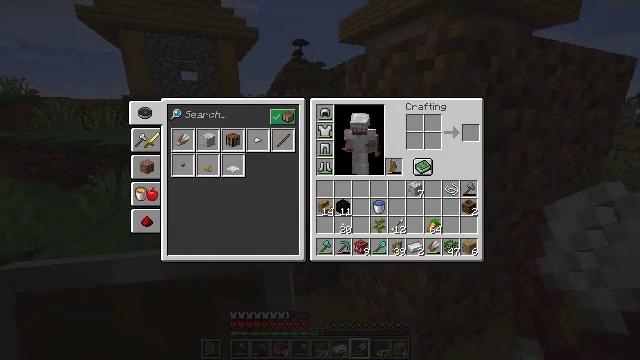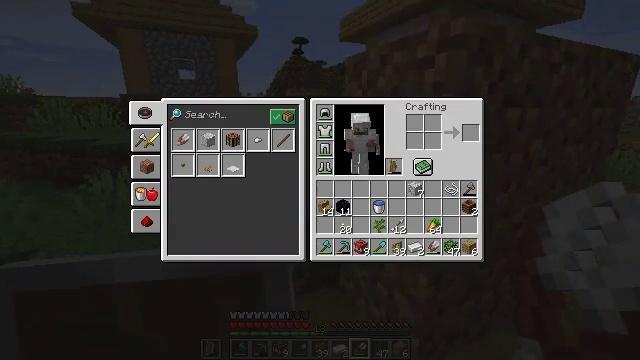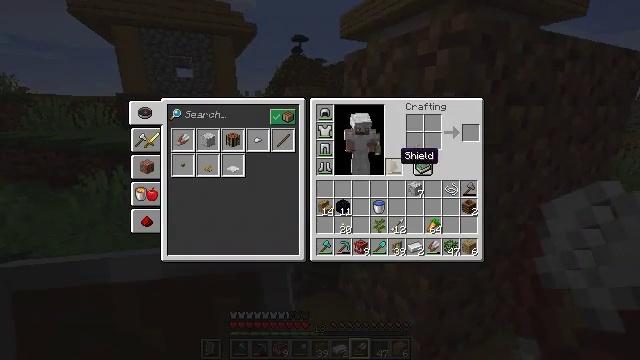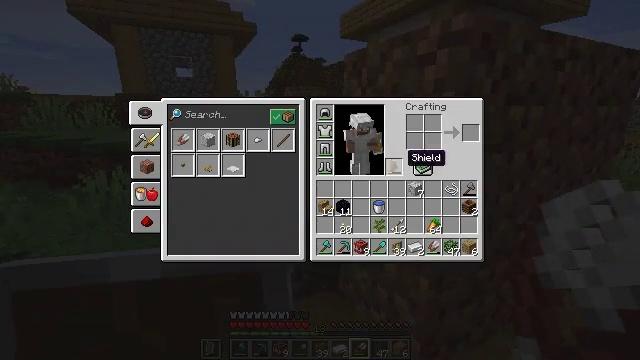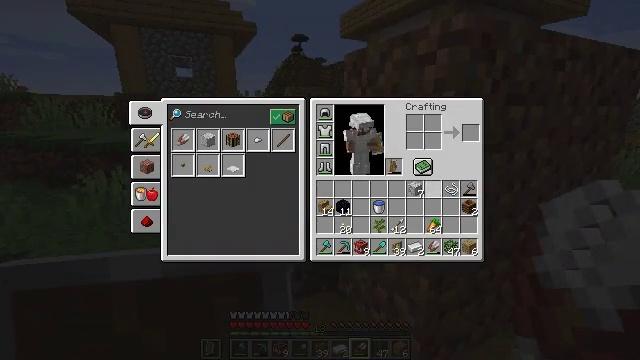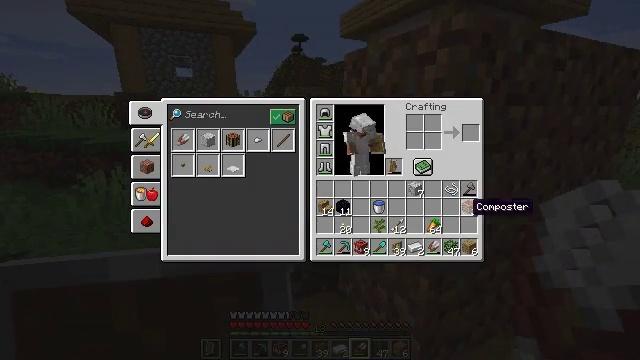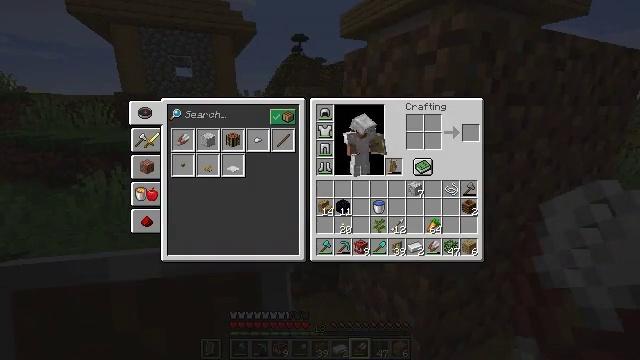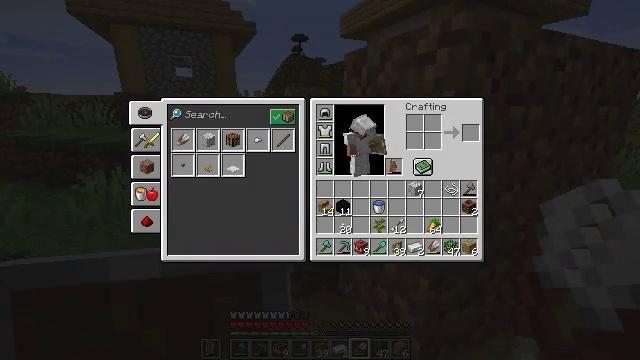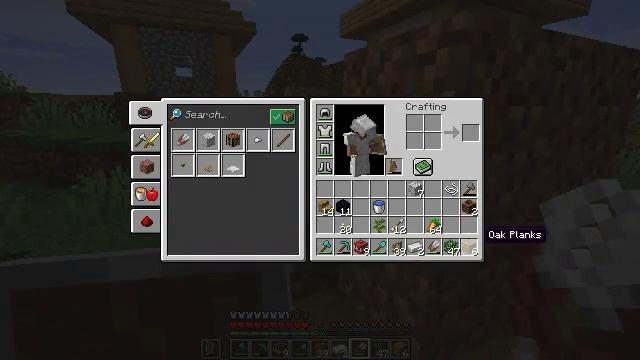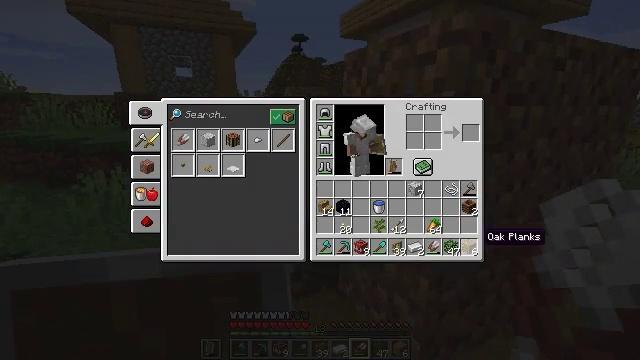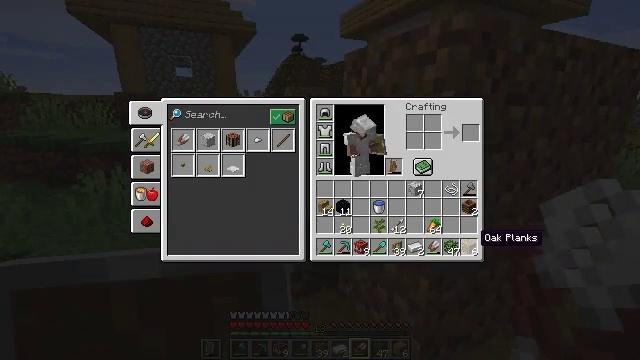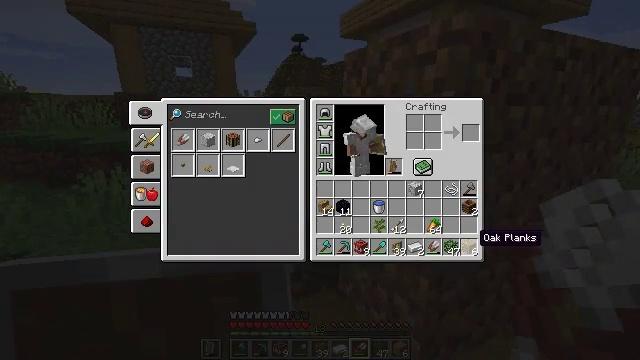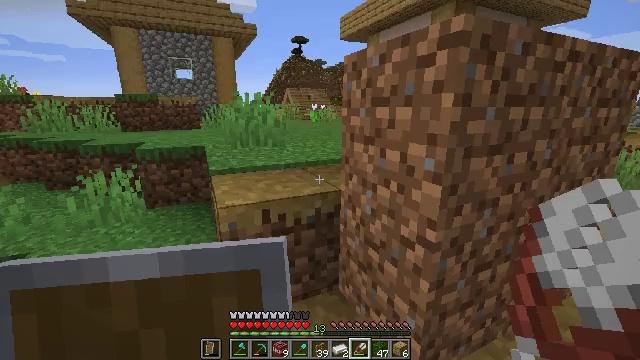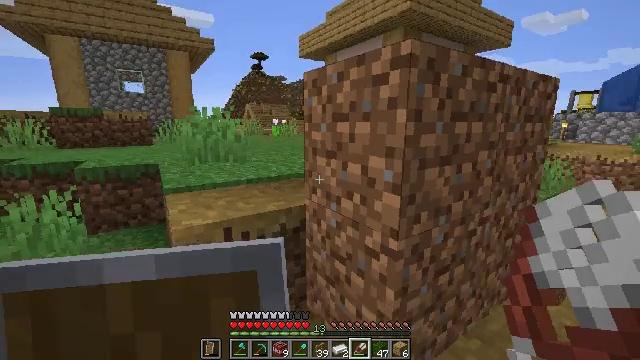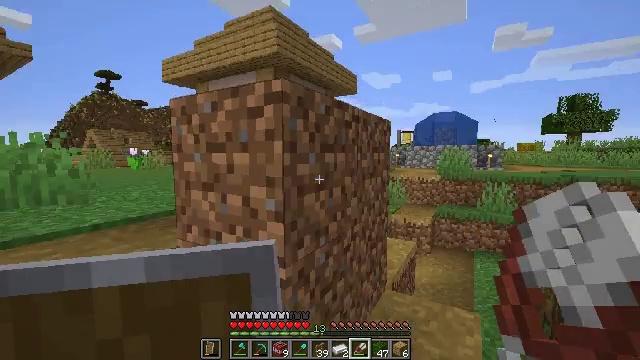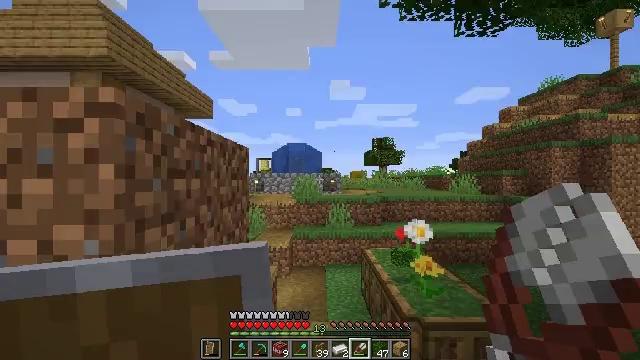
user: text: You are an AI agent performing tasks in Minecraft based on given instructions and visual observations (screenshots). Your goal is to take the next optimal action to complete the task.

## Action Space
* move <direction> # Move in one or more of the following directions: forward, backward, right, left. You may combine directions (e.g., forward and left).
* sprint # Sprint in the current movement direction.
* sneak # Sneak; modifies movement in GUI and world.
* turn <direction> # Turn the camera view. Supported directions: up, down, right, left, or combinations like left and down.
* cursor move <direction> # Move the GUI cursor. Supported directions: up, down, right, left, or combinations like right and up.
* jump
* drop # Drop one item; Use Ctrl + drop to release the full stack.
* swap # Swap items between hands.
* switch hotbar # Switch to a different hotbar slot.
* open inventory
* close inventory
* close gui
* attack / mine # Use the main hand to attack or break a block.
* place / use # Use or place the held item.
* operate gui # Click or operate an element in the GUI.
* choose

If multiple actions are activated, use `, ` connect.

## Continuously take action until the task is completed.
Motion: motion action
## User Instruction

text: Gather oak leaves by attacking.
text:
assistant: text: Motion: no_op
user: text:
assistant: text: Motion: cursor move right
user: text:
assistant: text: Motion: cursor move right
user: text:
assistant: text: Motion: cursor move right and down
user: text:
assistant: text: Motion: cursor move right and down
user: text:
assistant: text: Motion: cursor move right and down
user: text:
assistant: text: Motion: no_op
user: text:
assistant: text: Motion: no_op
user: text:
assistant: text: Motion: no_op
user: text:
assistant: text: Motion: no_op
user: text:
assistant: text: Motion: no_op
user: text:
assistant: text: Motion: close inventory
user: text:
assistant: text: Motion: turn right and up, close inventory
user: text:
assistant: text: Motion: turn right and up, close inventory
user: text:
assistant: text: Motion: turn right and up, close inventory
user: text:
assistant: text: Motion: turn right
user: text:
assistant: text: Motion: no_op
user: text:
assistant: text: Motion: move forward
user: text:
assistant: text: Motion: move forward
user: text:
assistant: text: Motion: move forward
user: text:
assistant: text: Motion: move forward, turn right and up
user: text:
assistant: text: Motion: move forward, turn right and up
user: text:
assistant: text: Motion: move forward, turn right and up
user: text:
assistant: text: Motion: move forward, turn up
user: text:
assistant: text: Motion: move forward, turn down
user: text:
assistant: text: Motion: move forward, turn left and down
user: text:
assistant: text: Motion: move forward, sprint, turn left and down, jump
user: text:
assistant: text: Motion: move forward, sprint, turn down, jump
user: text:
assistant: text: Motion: move forward, sprint, jump
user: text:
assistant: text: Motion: move forward, sprint, turn right and up, jump